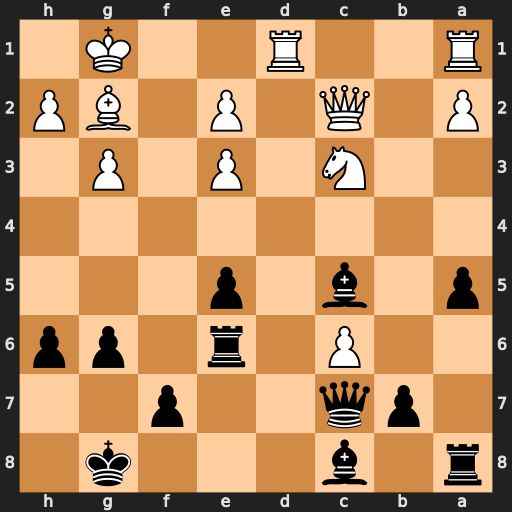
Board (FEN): r1b3k1/1pq2p2/2P1r1pp/p1b1p3/8/2N1P1P1/P1Q1P1BP/R2R2K1
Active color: b
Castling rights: -
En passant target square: -
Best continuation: Bxe3+ Kh1 Rxc6